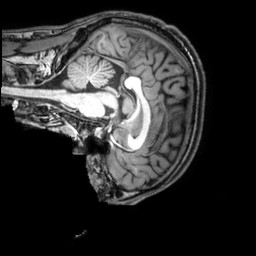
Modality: T1w
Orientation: sagittal
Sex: male
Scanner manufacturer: philips
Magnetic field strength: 3 T
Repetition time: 0.008126 s
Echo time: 0.00372 s